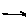
Label: line